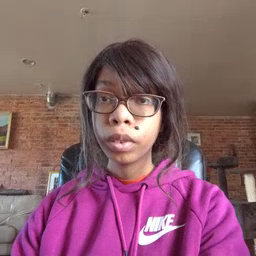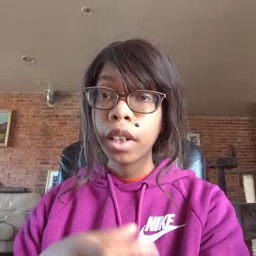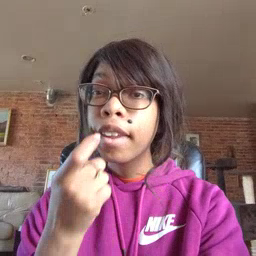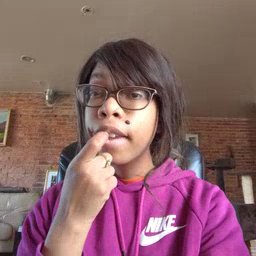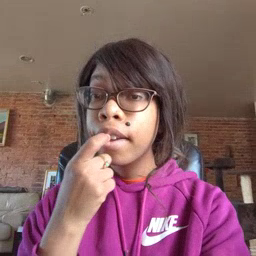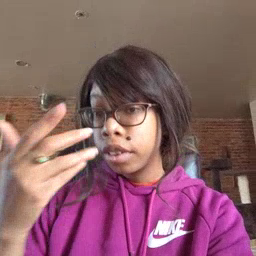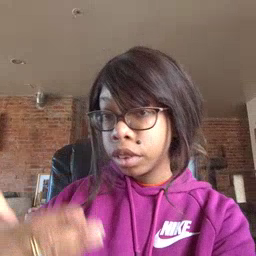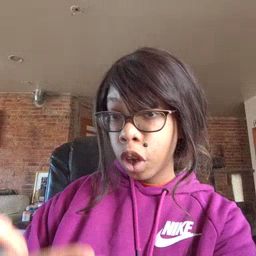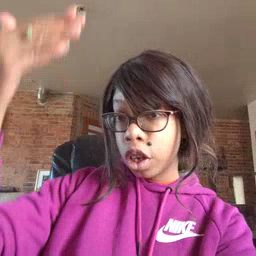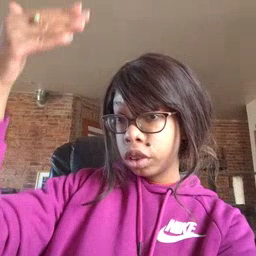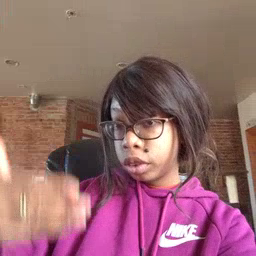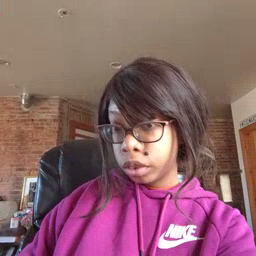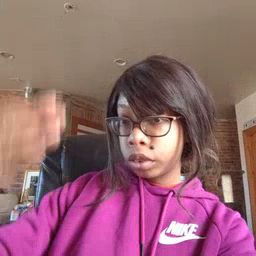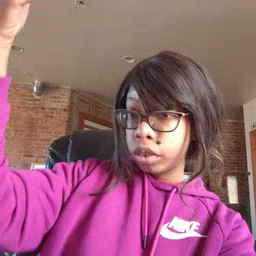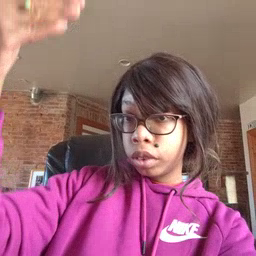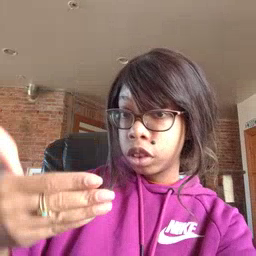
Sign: glasswindow